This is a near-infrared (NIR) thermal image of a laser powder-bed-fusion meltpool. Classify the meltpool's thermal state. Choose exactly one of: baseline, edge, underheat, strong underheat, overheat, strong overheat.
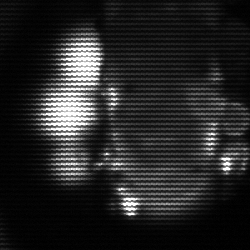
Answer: strong underheat